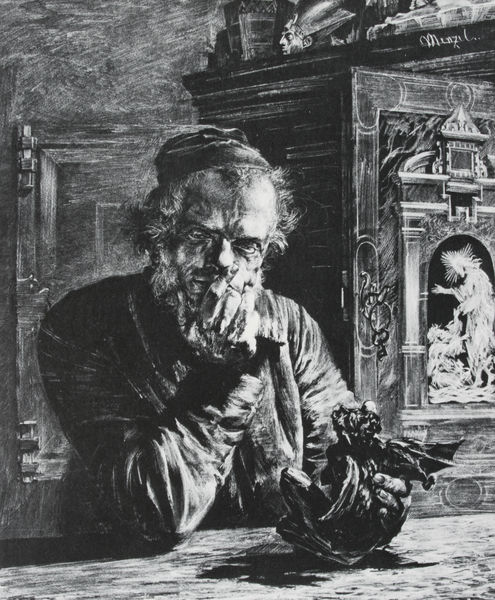
Titel: Der Antiquar (Menzels Selbstbildnis, auch "Der Kunstsammler" oder "Der Dämon" genannt
Künstler: Adolph Menzel
Standort: Berlin
Institution: Staatliche Museen zu Berlin, Kupferstichkabinett
Schlagwörter: dunkel, flügel, gemälde, hand, kopf, mann, schatten, weiß, sitzen, fenster, finger, frisur, glas, grau, hut, hüte, kopfbedeckungen, licht, nase, raum, schwarz, tisch, tür, zeichnung, zimmer, blick, haube, alt, bart, kappe, mütze, mützen, regal, architektur, augen, falten, halten, rahmen, bildnis, hände, portrait, porträt, kirche, figur, haare, interieur, sitzend, genre, kamin, skulptur, statue, kopfbedeckung, bücher, schrank, düster, grafik, graphik, church, hands, hat, men, white, window, black, dark, hair, nose, old, painting, room, table, finster, korb, print, menzel, betrachtung, nachdenklich, ellenbogen, nachdenken, nische, alter, buch, denken, kohle, druck, schwarz weiss, denker, beutel, untersuchung, altar, heiligenschein, wood, jesus, teufel, angel, man, head, peasant, eyes, schlüssel, light, drawing, black and white, cap, mouth, sketch, beard, devil, french, saint, wings, door, artist, thinking, watching, architketur, jude, alchimist, eye, trist, god, kippa, charcoal, shade, dutch, schlafmütze, gargoyles, work, mask, jüdisch, pharao, cabinet, poor, bat, europe, demon, key, izimmer, nart, thought, furniture, holding, shutter, holzstich, keys, deep, drawer, rennaisance, toy, erforschen, kipa, alter mann, dark\, curio, schwarz-weip, marquetry, devel, grübelei, monochome